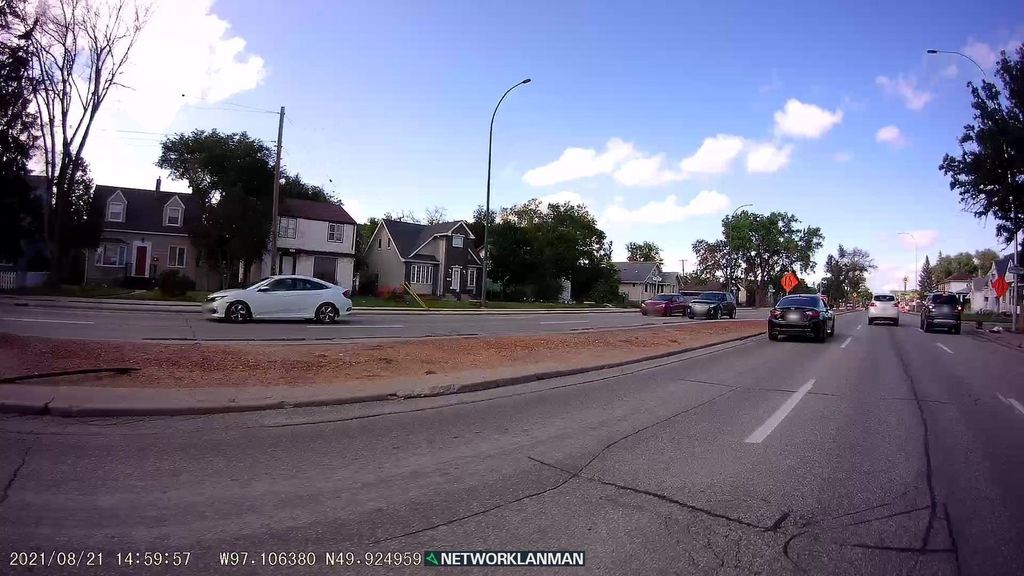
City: winnipeg